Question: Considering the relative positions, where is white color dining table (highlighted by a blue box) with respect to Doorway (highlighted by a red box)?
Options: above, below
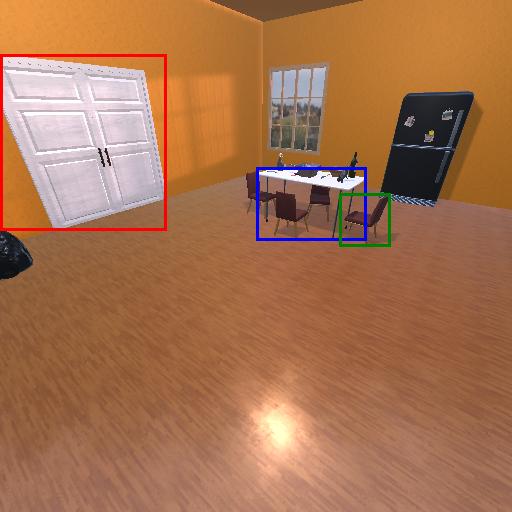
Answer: above